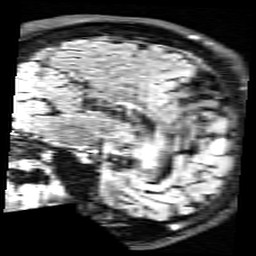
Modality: FLAIR
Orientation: sagittal
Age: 58
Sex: male
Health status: healthy
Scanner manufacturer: siemens
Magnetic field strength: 3 T
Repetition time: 9 s
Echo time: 0.088 s